Question: Im using the library by <URL>
Prior to KitKat the toast option was rectangular, and in KitKat there toast message has rounded corners.
Is there a get() method to get the Radius of the Toast? So that if im using the library,I can getRadius() ,and adjust my toast according to that?
Note: Otherwise I would have to specify two differnt values, one prior to KitKat and one for KitKat.

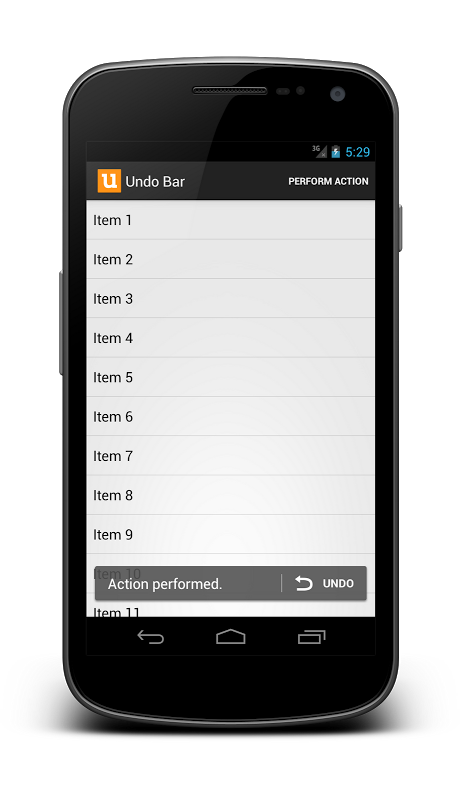
Answer: Maybe what you want is 'android:shadowRadius' of the Toast which is '2.75' in the layout file.
'''
<LinearLayout xmlns:android="http://schemas.android.com/apk/res/android"
android:layout_width="match_parent"
android:layout_height="match_parent"
android:orientation="vertical"
android:background="?android:attr/toastFrameBackground">
<TextView
android:id="@android:id/message"
android:layout_width="wrap_content"
android:layout_height="wrap_content"
android:layout_weight="1"
android:layout_gravity="center_horizontal"
android:textAppearance="@style/TextAppearance.Toast"
android:textColor="@color/bright_foreground_dark"
android:shadowColor="#BB000000"
android:shadowRadius="2.75"
/>
</LinearLayout>
'''
I found it in 'Android SDK\sdk\platformsndroid-19\data
es\layout' named 'transient_notification.xml'